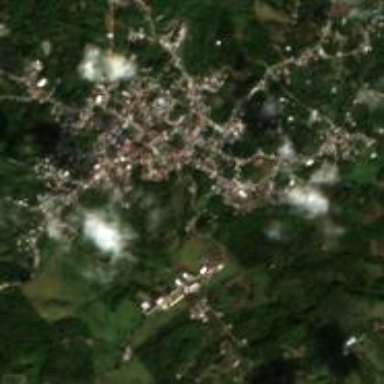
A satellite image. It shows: Town.